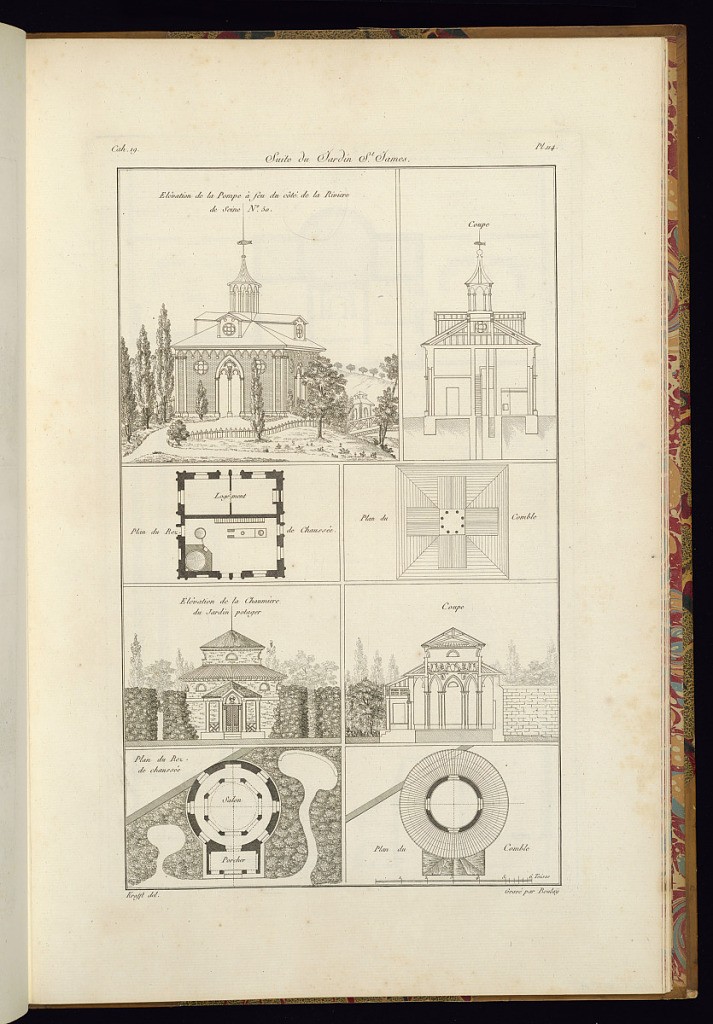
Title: Suite du Jardin St. James
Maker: Jean-Charles Krafft, French, 1764 - 1833
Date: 1812
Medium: Etching and engraving on paper
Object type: Print
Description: An architectural print illustrating a garden fire pump house and a vegetable garden cottage with elevations, sectional views, and floor plans, featuring Gothic and Romanesque motifs and ornament. The plate is titled, signed, and numbered.